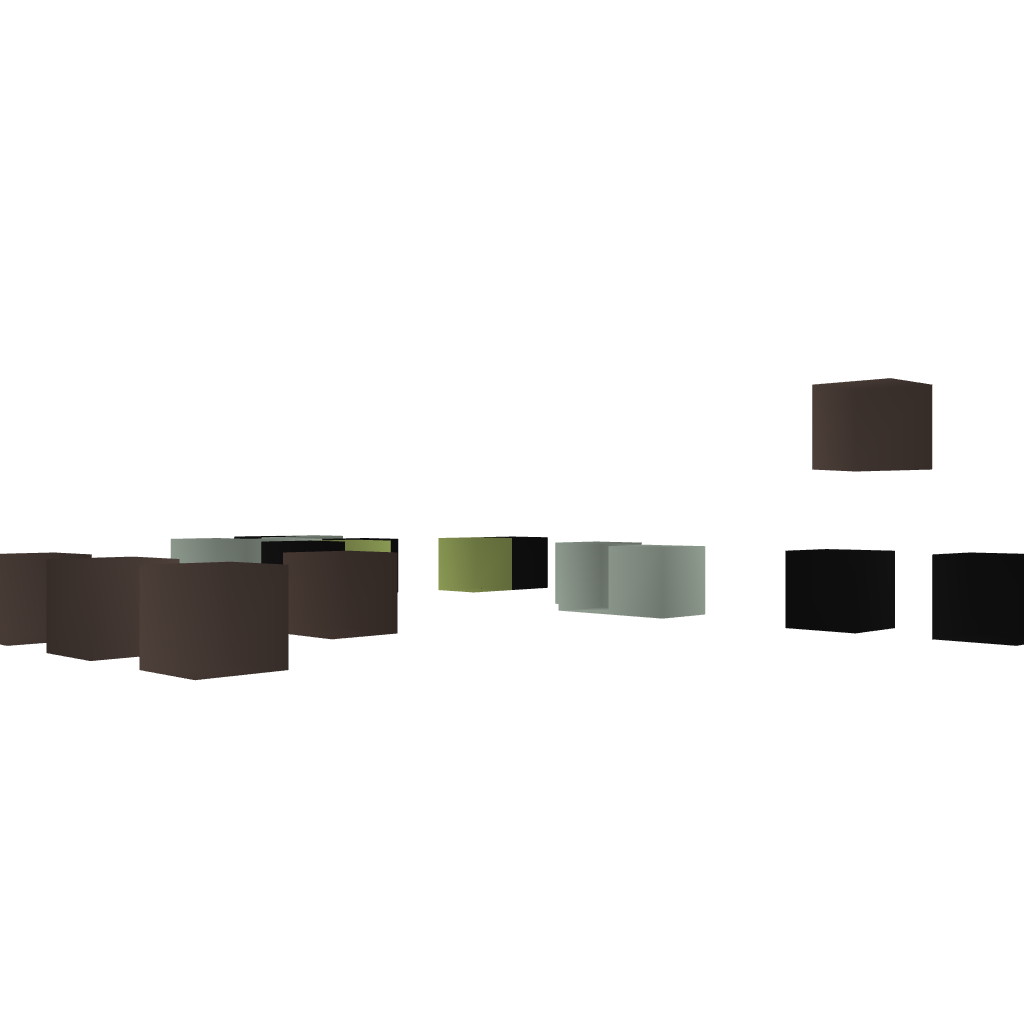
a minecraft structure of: Snowball Turret